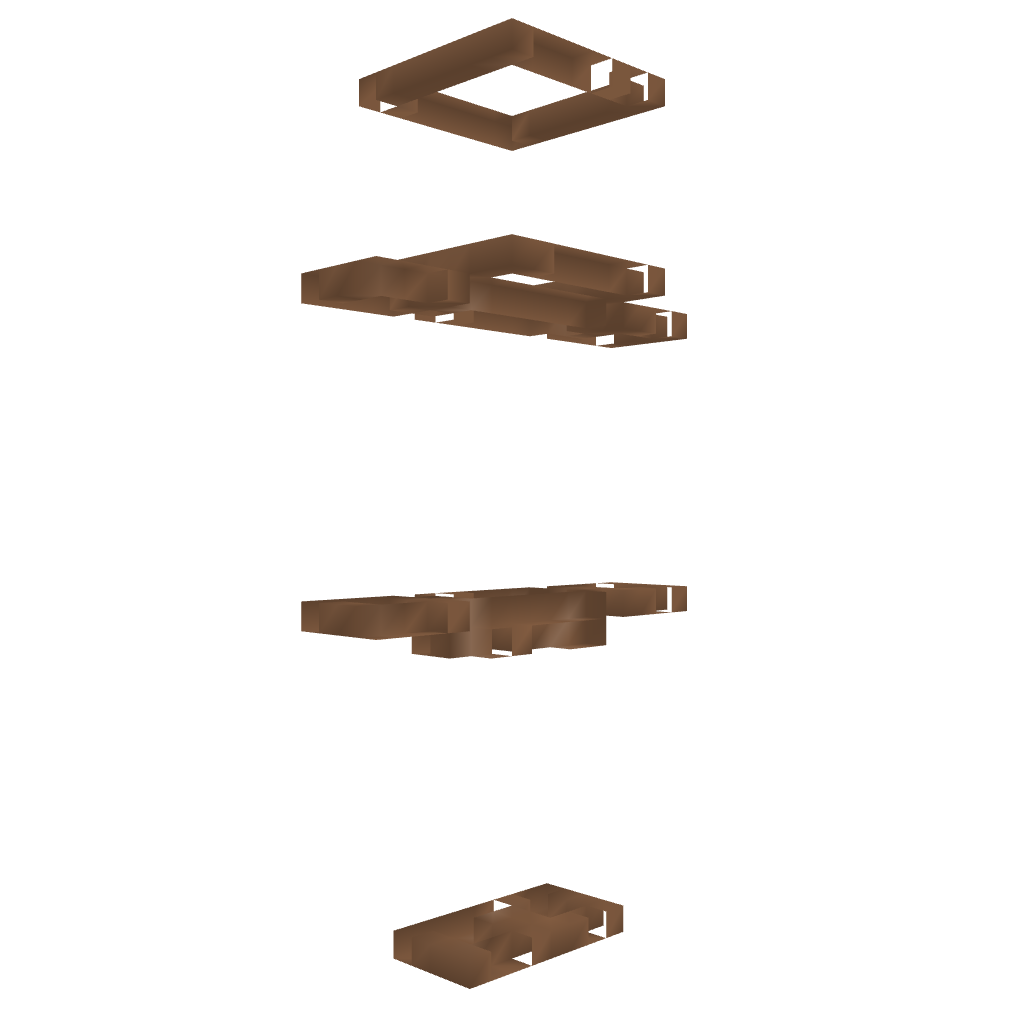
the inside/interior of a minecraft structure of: Skin Pattern